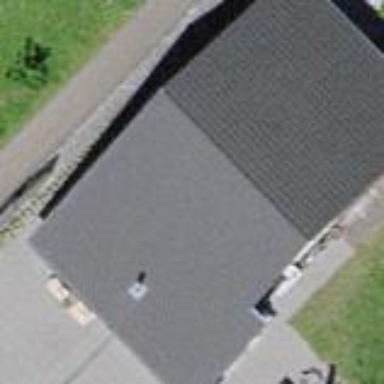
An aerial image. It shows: Simple house.